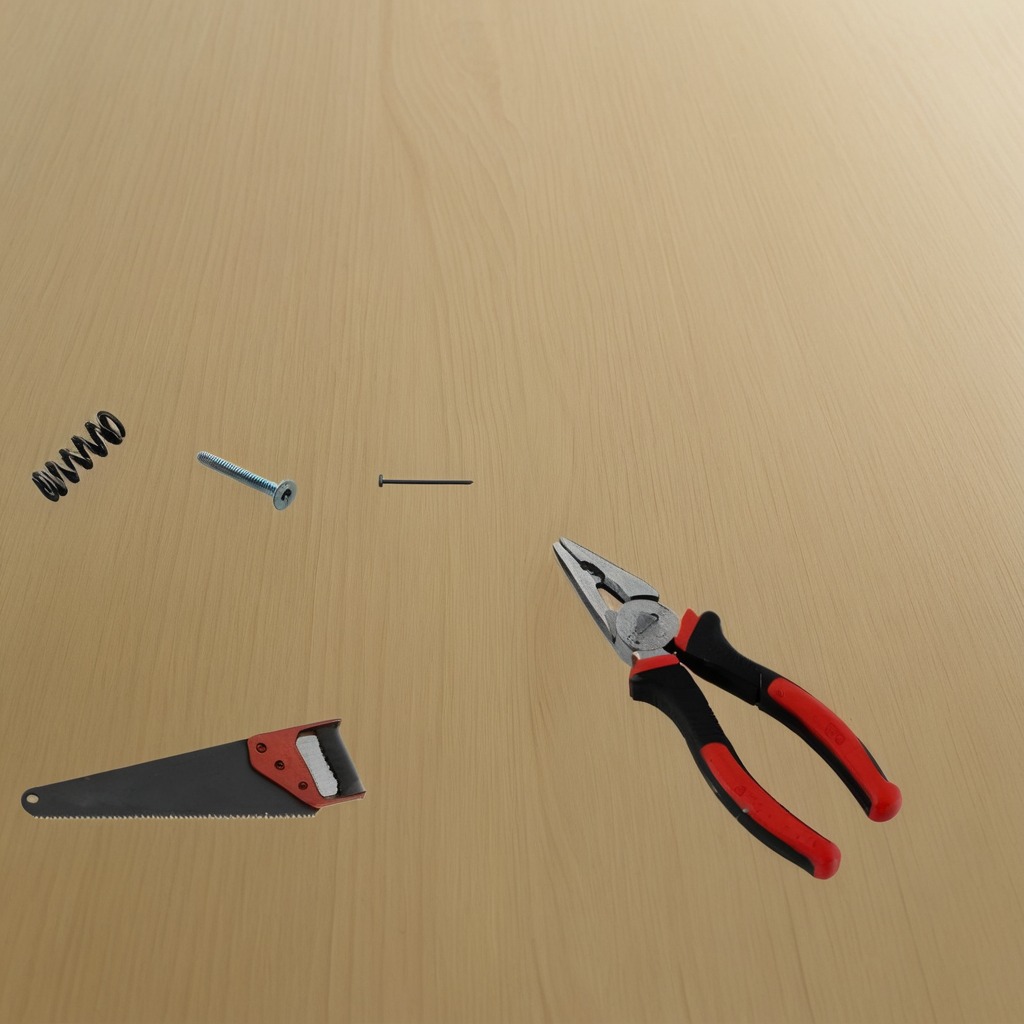
A machine screw, an iron nail, pliers, a coiled metal spring, and a handheld metal saw are lying on the plywood surface.